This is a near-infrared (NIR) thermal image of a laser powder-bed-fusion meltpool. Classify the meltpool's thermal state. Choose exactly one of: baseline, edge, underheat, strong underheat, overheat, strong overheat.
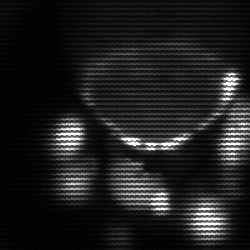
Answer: edge